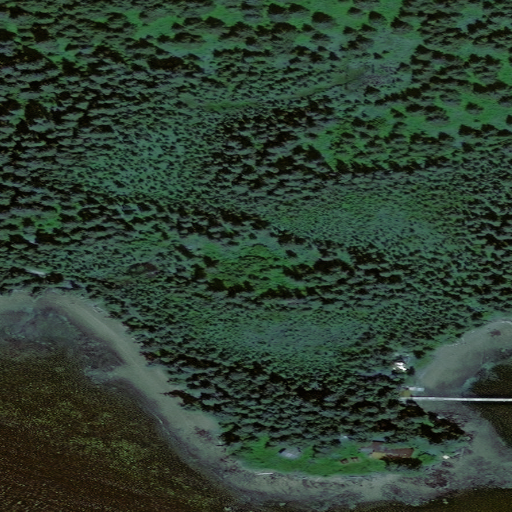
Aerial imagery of cape in Alaska named Nochlega Point containing only unknown